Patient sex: M
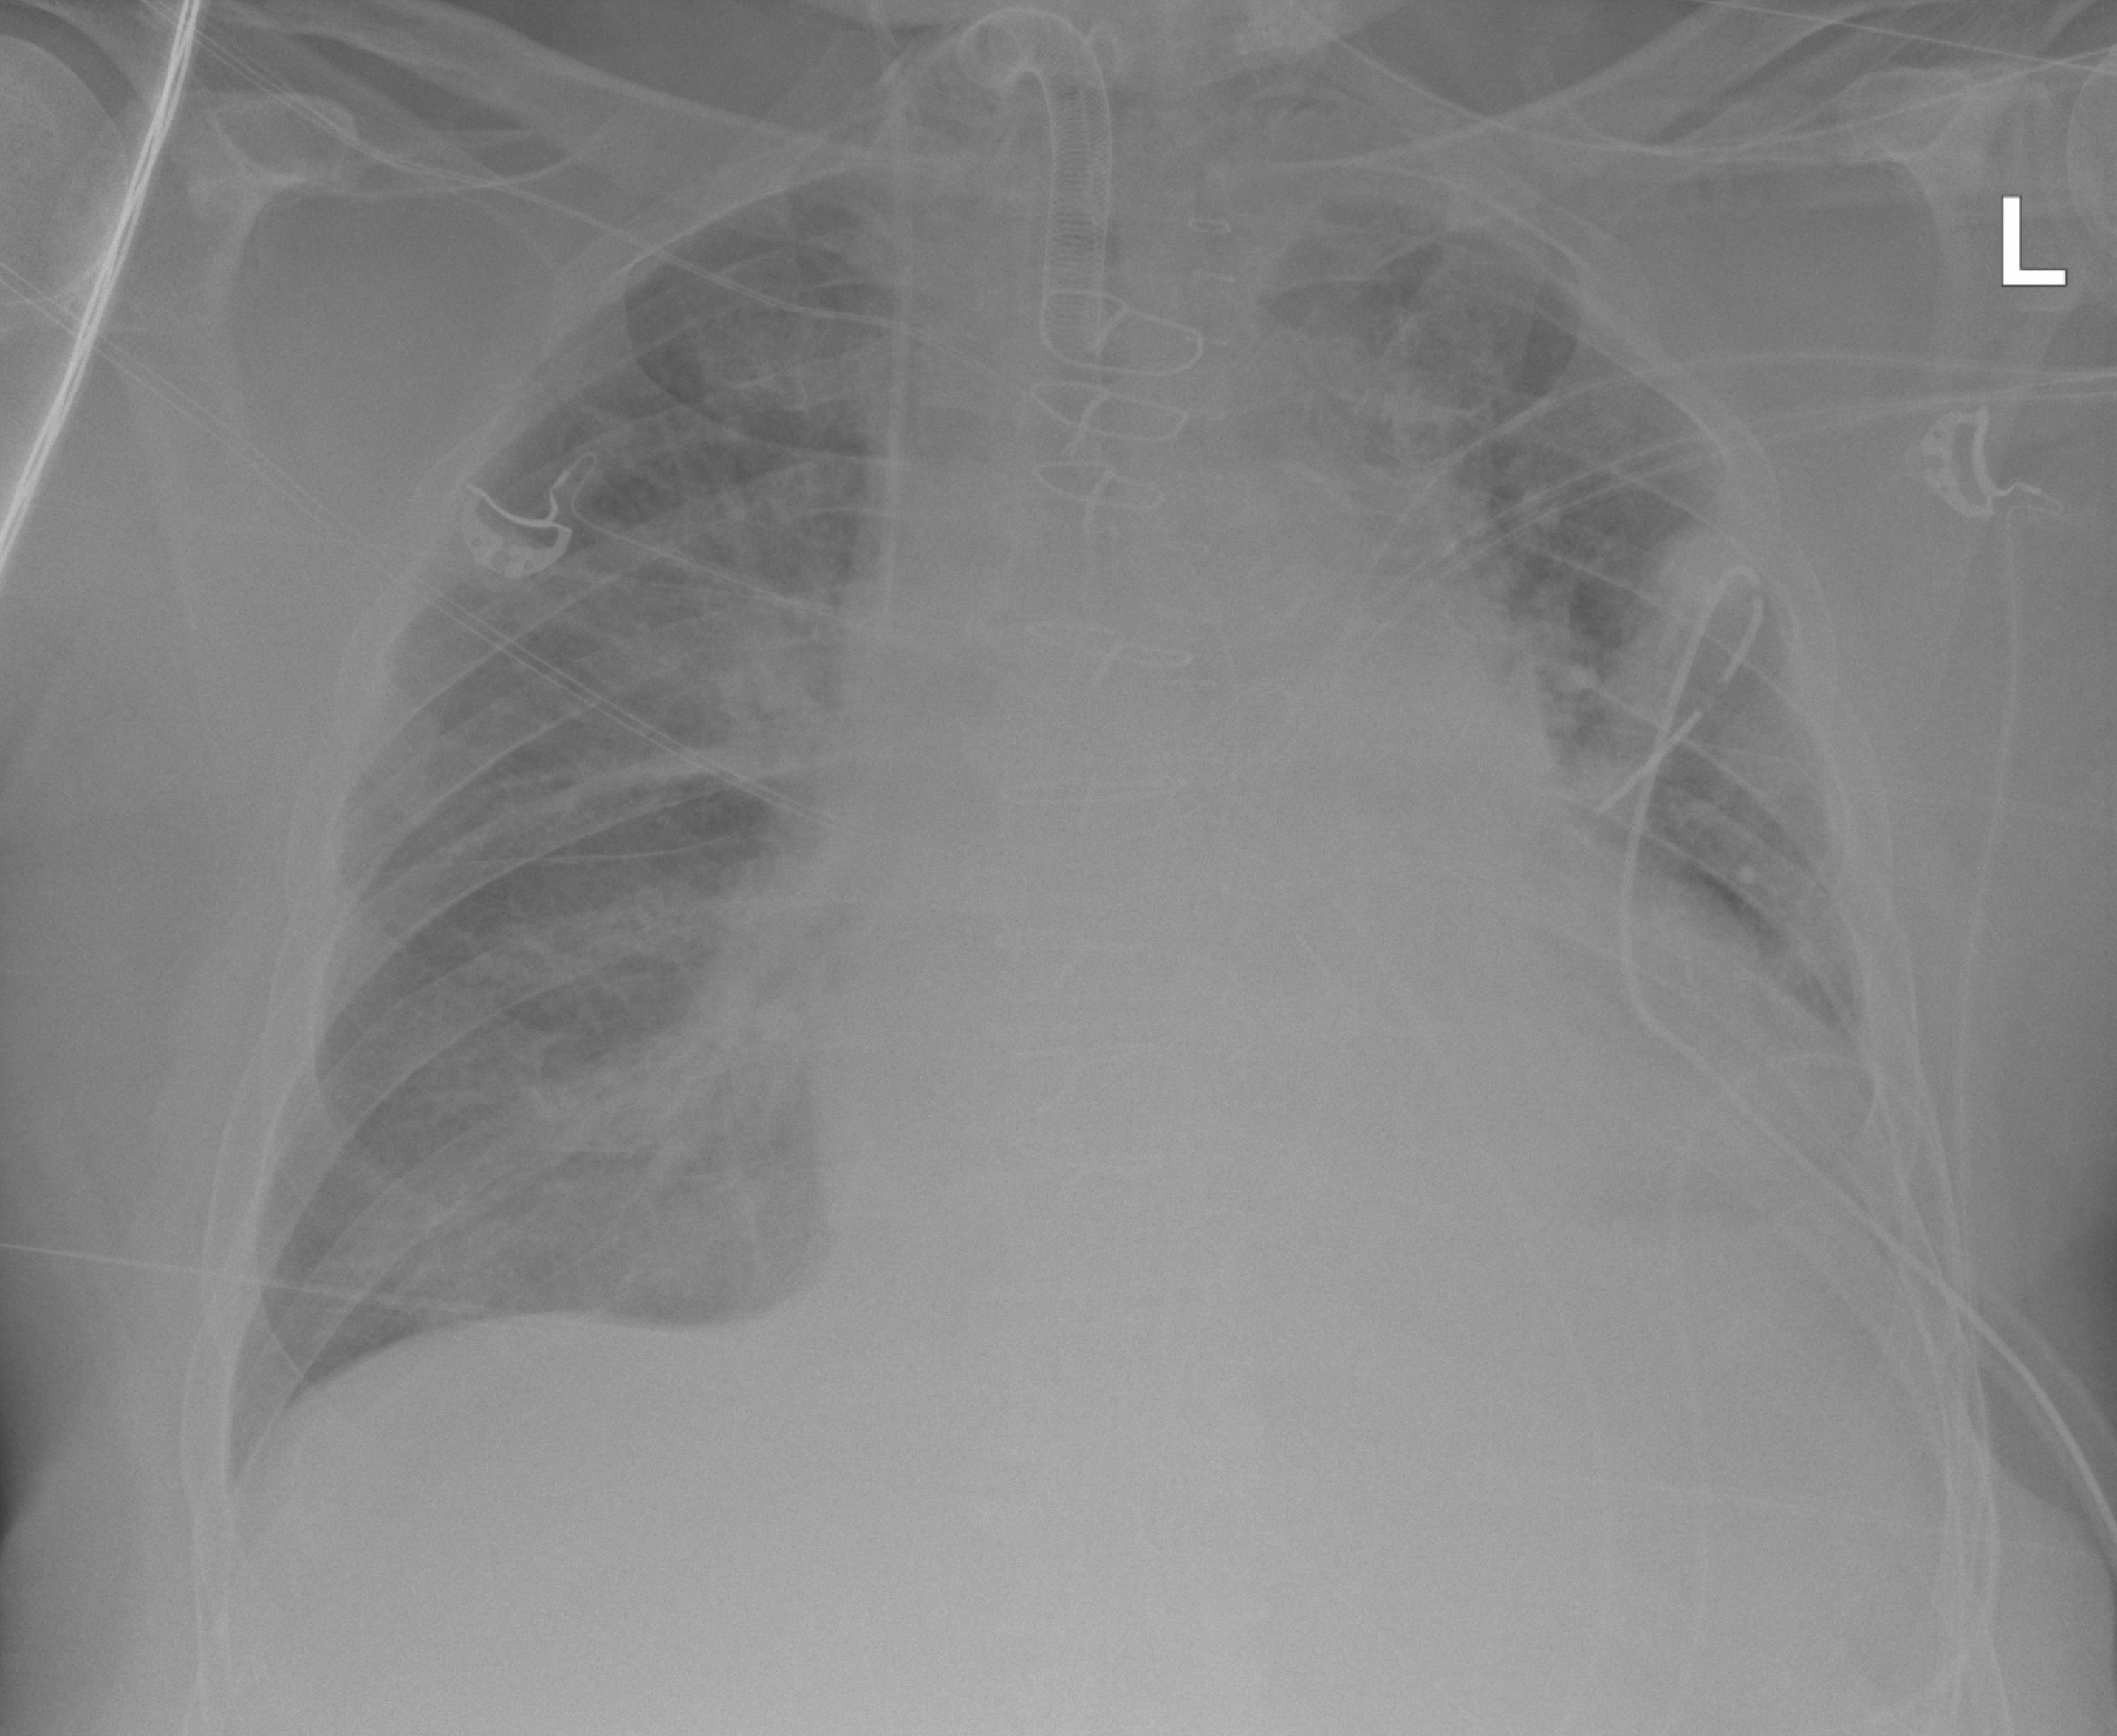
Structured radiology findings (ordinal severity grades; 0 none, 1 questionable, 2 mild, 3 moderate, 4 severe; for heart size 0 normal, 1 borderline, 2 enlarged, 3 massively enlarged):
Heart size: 2
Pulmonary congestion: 2
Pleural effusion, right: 0
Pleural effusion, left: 2
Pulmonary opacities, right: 0
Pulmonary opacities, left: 0
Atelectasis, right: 2
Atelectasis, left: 2